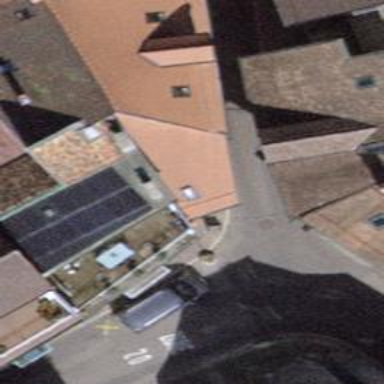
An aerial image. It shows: Living street.